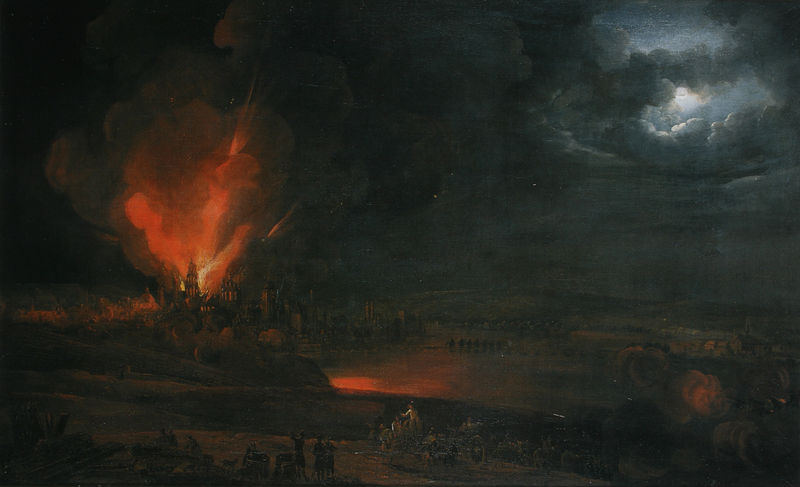
Titel: Der Brand des Mainzer Domes in der Nacht vom 28. bis 29. Juni 1793
Künstler: (Johann) Georg Schneider
Standort: Mainz
Institution: Landesmuseum
Schlagwörter: angriff, baum, berg, blau, dunkel, feuer, gemälde, himmel, wasser, wolken, bäume, fluss, gelb, grün, landschaft, menschen, see, stadt, ufer, abend, braun, frankreich, grau, hell, licht, nacht, orange, rücken, schwarz, szene, weiss, ölbild, ausblick, gebäude, haus, rot, tiere, wolke, malerei, tod, öl, feld, häuser, hügel, natur, spiegelung, brücke, kirche, qualm, rauch, sonne, dunkelheit, wald, karren, pferde, deutschland, küste, düster, ort, zwei, zuschauer, heu, berge, hitze, dorf, kutsche, figuren, wagen, ölgemälde, angst, beobachter, brand, krieg, schlacht, turner, unwetter, historienbild, soldaten, finster, leuchten, stadtansicht, kanone, mond, blut, flamme, links, brennen, explosion, flammen, lava, vulkan, mondschein, künstler, gefahr, revolution, säbel, waffen, tote, furcht, schrecken, leinwand, napoleon, ruinen, pinsel, armee, heer, schaulustige, sterben, feldherr, artillerie, geschütz, kanonen, ereignis, london, brandt, lichtschein, schlachtfeld, vollmond, feuersbrunst, historisch, inferno, herd, mont, heuballen, bombe, knall, terror, weltkrieg, truppen, belagerung, bombadierung, zentren, mand, himmek, abschuss, flak, artelerie, attelerie, geschüzt, granade, patroullien, rxh, unheimlih, zuschuer, athmosphärisch, 19. jahrhundert